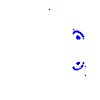
Particle: kaon